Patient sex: M
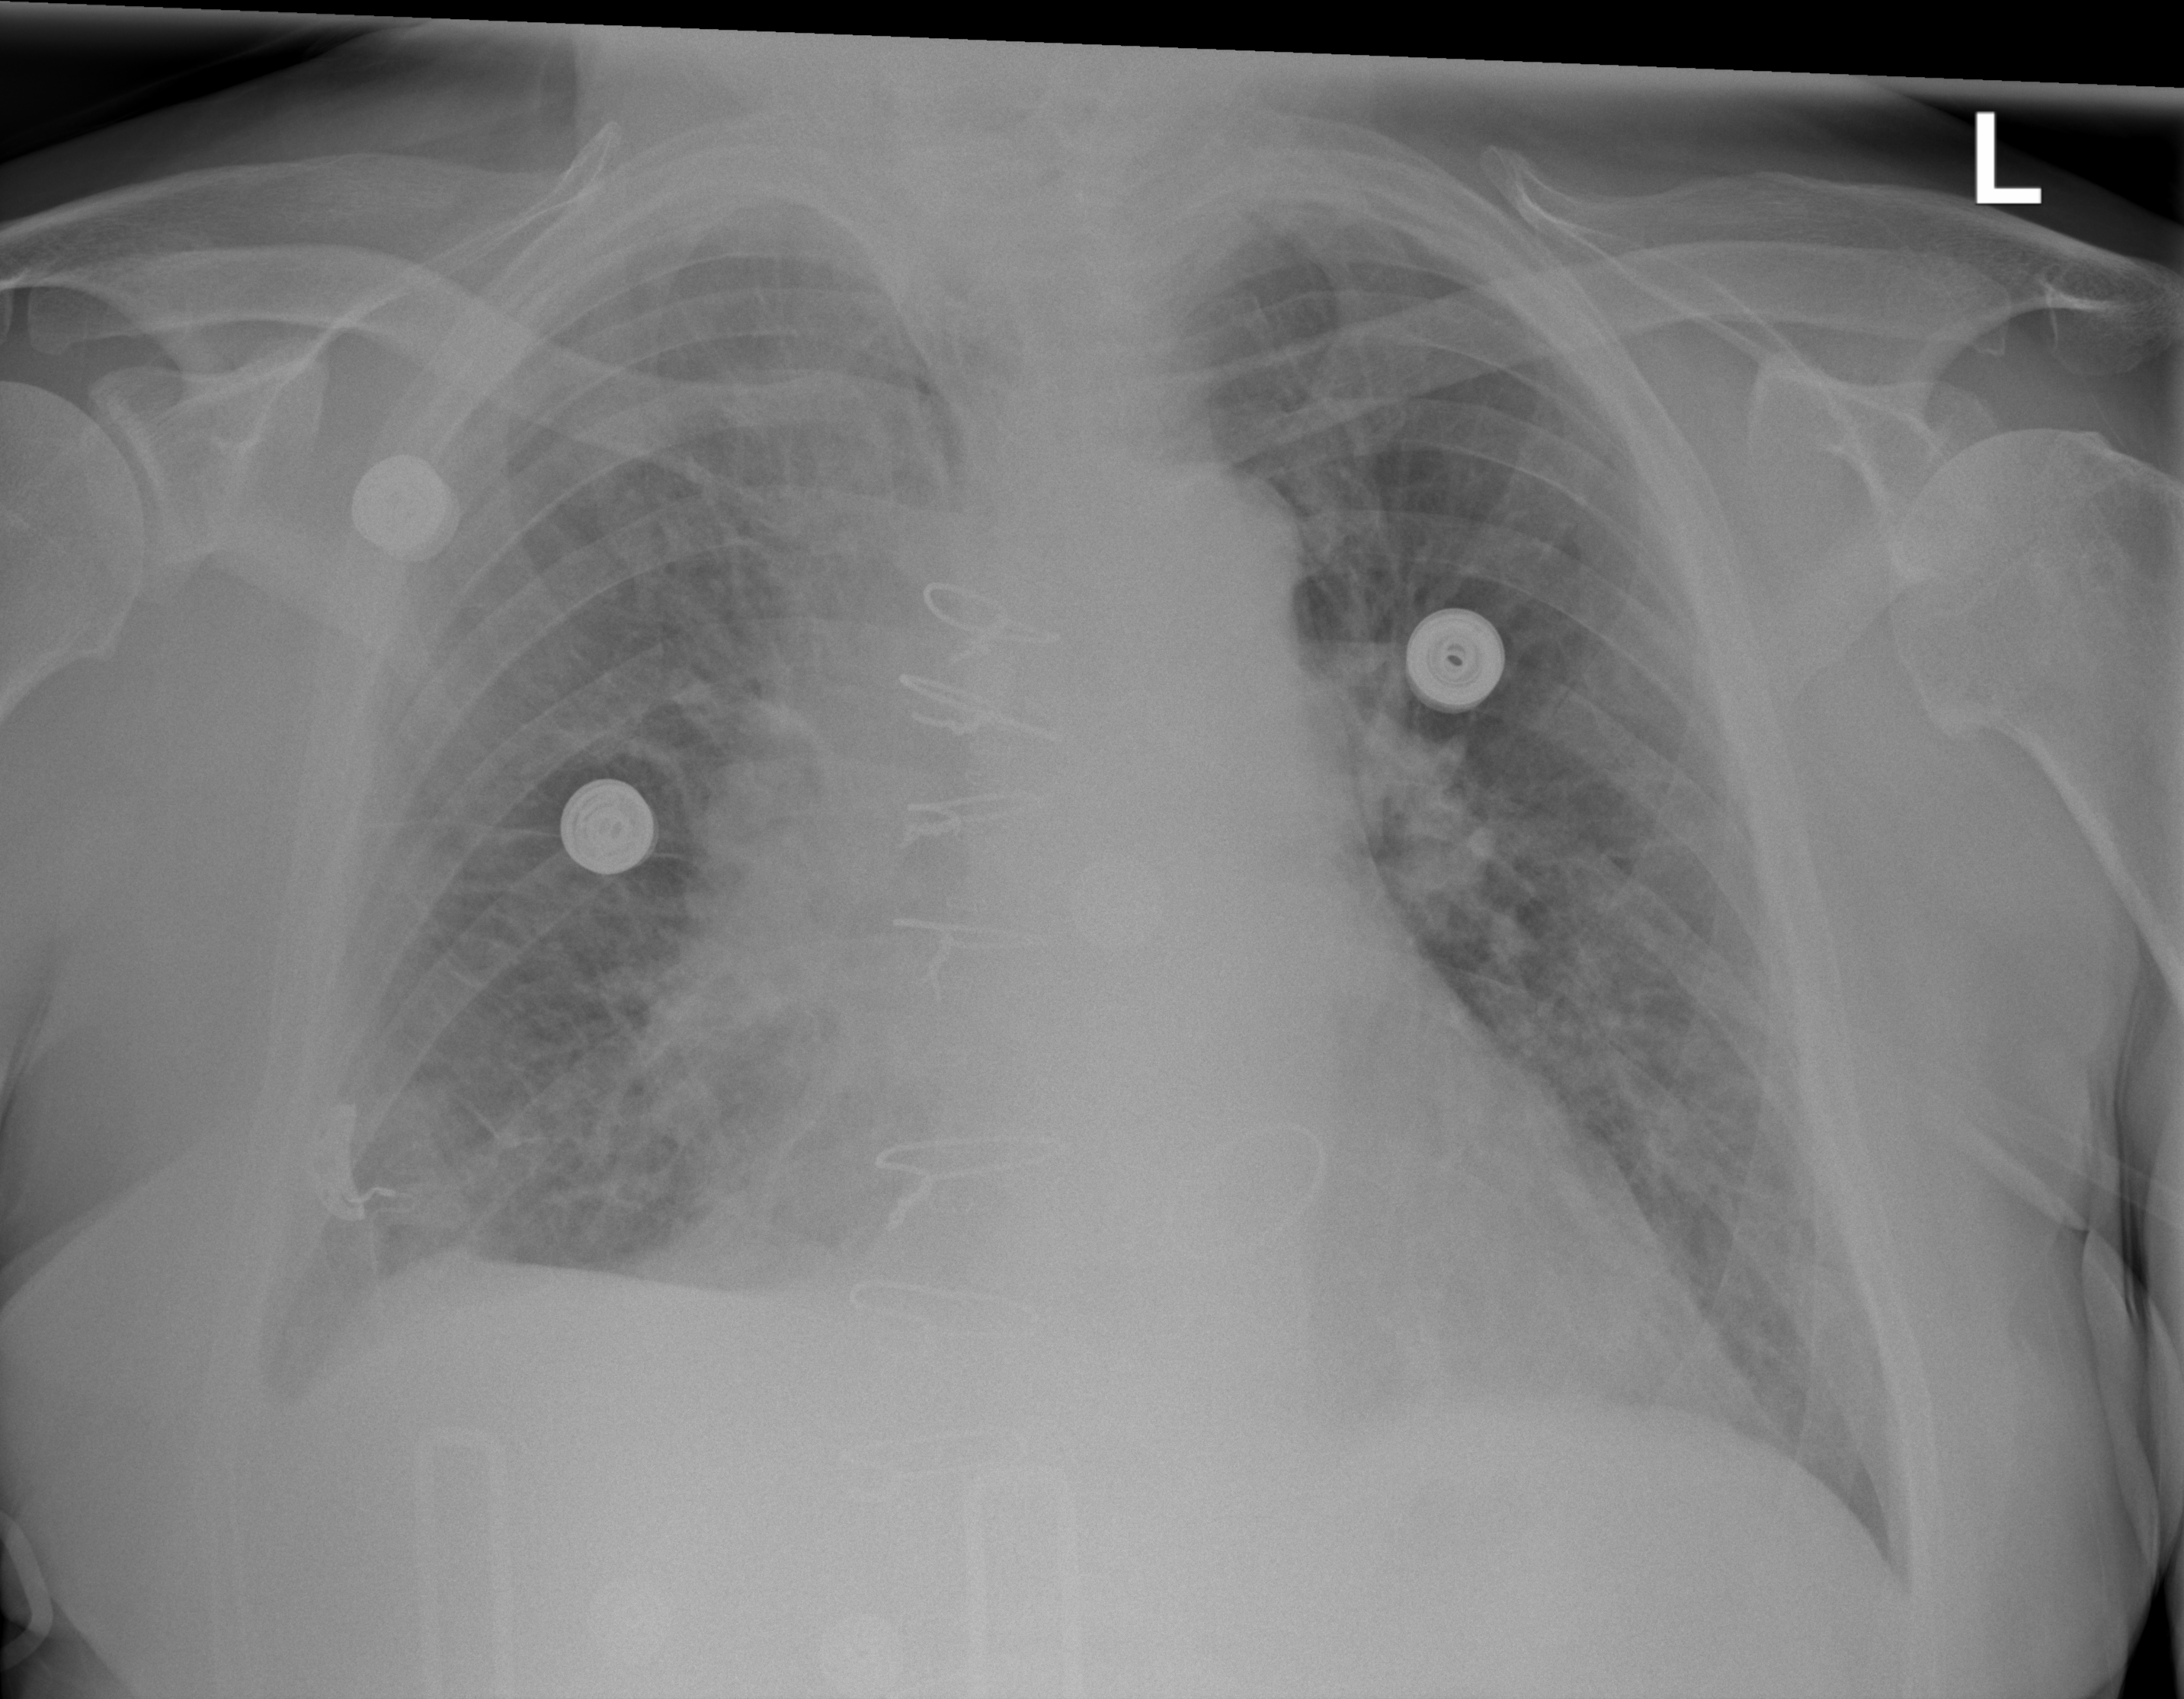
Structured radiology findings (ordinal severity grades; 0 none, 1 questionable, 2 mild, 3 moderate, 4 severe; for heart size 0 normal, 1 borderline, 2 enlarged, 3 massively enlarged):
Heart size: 2
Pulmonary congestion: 3
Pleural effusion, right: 2
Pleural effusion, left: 0
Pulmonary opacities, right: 2
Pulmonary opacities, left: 2
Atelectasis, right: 2
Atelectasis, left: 2